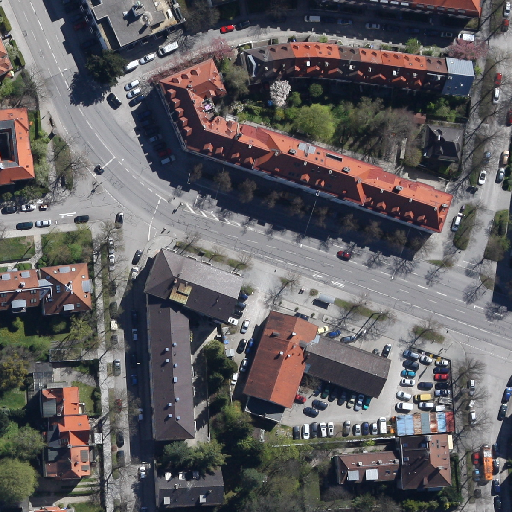
Referring expression: heavy-duty vehicle in the parking area